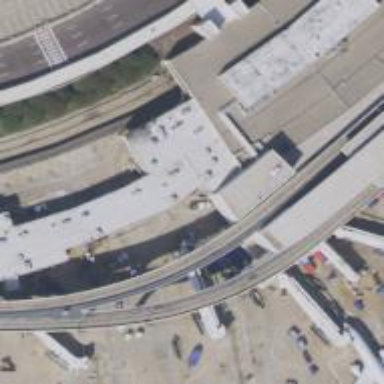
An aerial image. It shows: Airport gate.